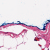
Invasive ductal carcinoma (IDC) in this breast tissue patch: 0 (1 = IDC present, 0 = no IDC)